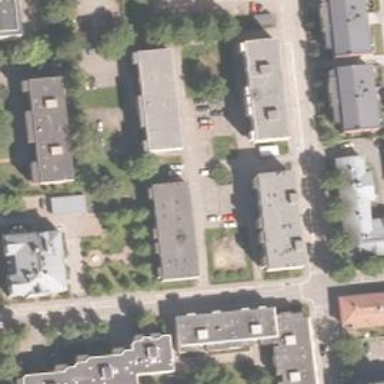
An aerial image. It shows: Residential area located within city block.